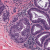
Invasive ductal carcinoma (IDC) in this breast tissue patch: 0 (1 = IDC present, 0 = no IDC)